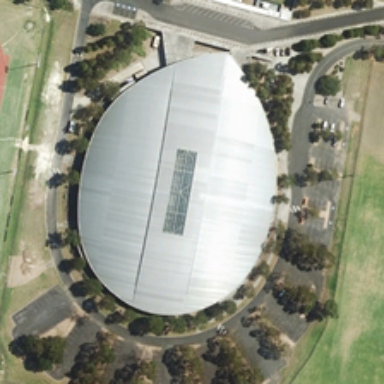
Some green trees are around a oval white building .